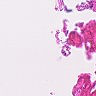
Metastatic tissue present: no